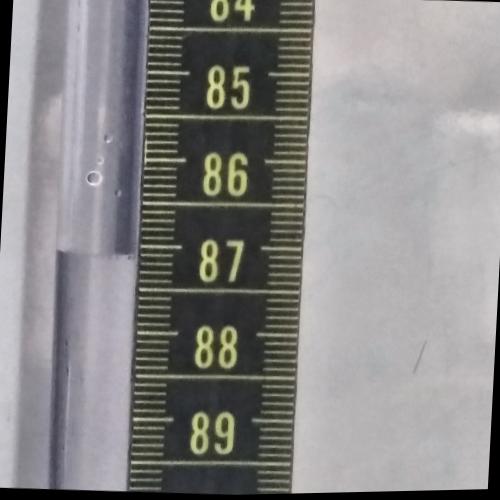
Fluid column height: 87.1 cm